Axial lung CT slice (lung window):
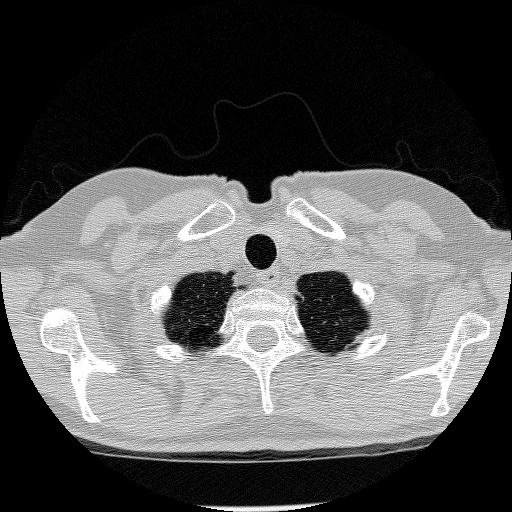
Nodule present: no